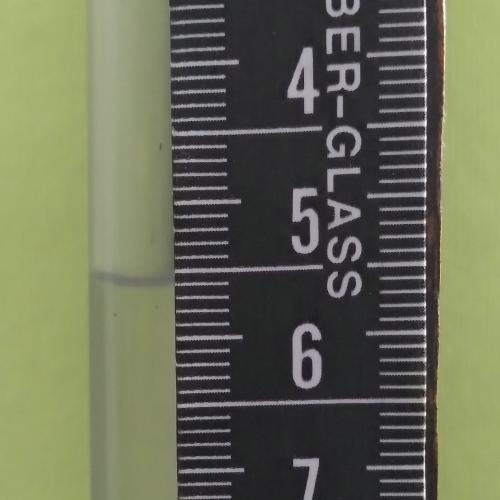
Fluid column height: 5.6 cm